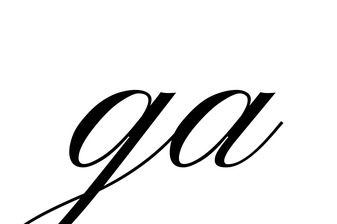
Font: PinyonScript-Regular